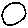
Label: circle